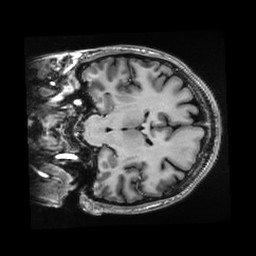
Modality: T1w
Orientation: coronal
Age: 25
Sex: male
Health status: healthy
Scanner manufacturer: ge
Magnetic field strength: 3 T
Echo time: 0.0052 s